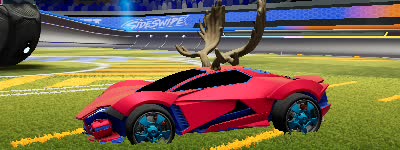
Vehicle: werewolf